Question: Hello I have a problem and don't quite know how to fix it, I'm fairly new to C# programming and object oriented programming in general and only really have limited knowledge of procedural programming because I'm mainly a Dynamics NAV Developer which this solution should also be an AddIn for.
So I have an Panel as a UserControl, this user Control is populated with some textboxes and buttons, the buttons are arranged to represent a Numpad and are also named like the corresponding Numpad Keys.
So now some words to my actual problem in the following Scenario:
I'm entering a textbox typing something in with the Numpad Buttons or with Keyboard and then I want to either press Tab/Enter keys on my keyboard or use the Button Enter to get to the next field, if I'm pressing the actual Keyboard Keys e.g. "Enter" or "Tabulator" I'm getting focus of the next textbox with following code:
'''
private void PerformEnter(object sender, KeyEventArgs e)
{
try
{
if (e.KeyCode == Keys.Enter || e.KeyCode == Keys.Return)
{
this.SelectNextControl((Control)sender, true, true, true, true);
}
}
catch (Exception ex)
{
MessageBox.Show(ex.Message, "An error has occurred", MessageBoxButtons.OK, MessageBoxIcon.Error);
}
}
'''
Which is executed in all of the KeyUp Event Handlers of my existing textboxes. But if I now press Enter this solution won't do it because the next Control in the Form/Panel that i'm using is not the next textbox where it should head to, because I jumped from my textbox that then lost Focus to the Numpad Button Enter which then gets the focus, but how do I manage to jump to the next textbox that has the next greater TabIndex than my recent textbox? My textboxes have the following TabIndex:
txtInputField1.TabIndex = 1;
txtInputField2.TabIndex = 2;
txtInputField3.TabIndex = 3;
txtInputField4.TabIndex = 4;
I also have an field named _recentTextBox to keep track of the recentTextBox which works.
'''
private TextBox _recentTextBox;
'''
Which is then set in each textboxes Leave Event Handler.
'''
private void txtInputField1_Leave(object sender, EventArgs e)
{
_recentTextBox = (TextBox)sender;
}
'''
So how I can I achieve this when I enter for example txtInputField1 clicking Enter on the NumPad Button that then the next Control that is selected needs to be txtInputField2 instead of in my situation the next Control that has an greater TabIndex than my Enter Button?
Thanks in advance and any help would be appreciated.
Also there's the Layout of my UserControl if it is any help.

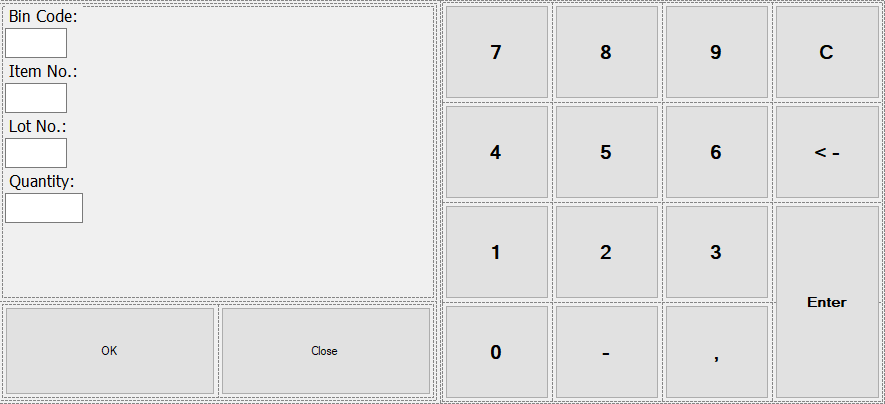
Answer: You could collect your input boxes in the 'Dictionary<int, TextBox>' mapped by their 'TabIndex' and have a separate field for the currently selected input field.
'''
private Dictionary<int, TextBox> inputFieldsTabOrder = new Dictionary<int, TextBox>();
private TextBox selectedInputField;
public YourForm()
{
InitializeComponent();
// Set the first TextBox as the initially selected input field and focus it.
this.selectedInputField = this.txtInputField1;
this.selectedInputField.Focus();
// Collect the other TextBox input fields mapped by TabIndex to your Dictionary.
this.inputFieldsTabOrder.Add(this.txtInputField1.TabIndex, this.txtInputField1);
this.inputFieldsTabOrder.Add(this.txtInputField2.TabIndex, this.txtInputField2);
this.inputFieldsTabOrder.Add(this.txtInputField3.TabIndex, this.txtInputField3);
this.inputFieldsTabOrder.Add(this.txtInputField4.TabIndex, this.txtInputField4);
}
'''
In the 'Enter' event of your input fields, simply set the 'selectedInputField' value to the 'sender' value which should be the 'TextBox' that just got focus.
'''
private void InputField_OnEnter(object sender, EventArgs e)
{
this.selectedInputField = (TextBox)sender;
}
'''
In the 'KeyUp' event of your input fields and the 'Click' event of your 'Enter' button, call the same 'FocusNextInputField' method which should call the next 'TextBox' in the line.
'''
private void InputField_OnKeyUp(object sender, KeyEventArgs e)
{
if (e.KeyCode == Keys.Enter || e.KeyCode == Keys.Return)
{
this.FocusNextInputField();
}
}
private void ButtonEnter_OnClick(object sender, EventArgs e)
{
this.FocusNextInputField();
}
'''
The definition of 'FocusNextInputField' method should be the following.
'''
private void FocusNextInputField()
{
int nextInputFieldIndex = this.selectedInputField.TabIndex % inputFieldsTabOrder.Count + 1;
this.selectedInputField = this.inputFieldsTabOrder[nextInputFieldIndex];
this.selectedInputField.Focus();
}
'''
What happens here is that the currently selected input field index gets incremented by one, allowing us to select the next input field in the row. Modulo is used in the calculation in order to switch from the last input field to the first one again.